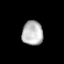
Tissue: prostate
Cell type: T cells
Senescence score: 0.2791
Nuclear area (px): 501
Mean DAPI intensity: 183.753